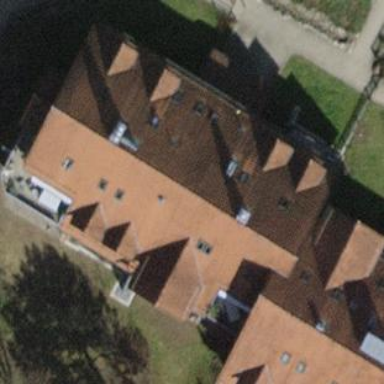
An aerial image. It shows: Pitched roof building.